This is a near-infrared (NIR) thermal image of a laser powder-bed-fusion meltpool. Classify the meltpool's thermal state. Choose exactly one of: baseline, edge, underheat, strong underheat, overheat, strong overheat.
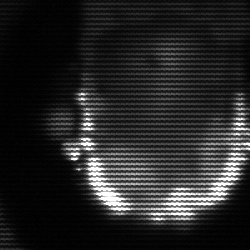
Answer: baseline